Question: I have a custom scroll view with a rectangle inside.
I would like to animate a curve along the top line of this rectangle so that it responds to scroll velocity. When done, it would look something like this:
video: <URL>

How would I accomplish this? Both high-level approaches and specific implementations are welcome, I'm not sure how to get started. (core animation? drawrect?)
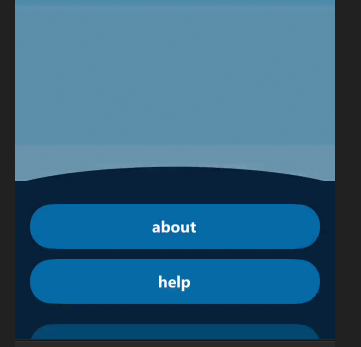
Answer: This is nicely explained here <URL>
You can use a bezier path (either in a custom 'UIView' w/ 'drawRect:', or easier with a 'CAShapeLayer'), whose curvature can be controlled via its control points. So change the control points based on the scrollview's offset and you should have this effect.